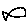
Label: fish